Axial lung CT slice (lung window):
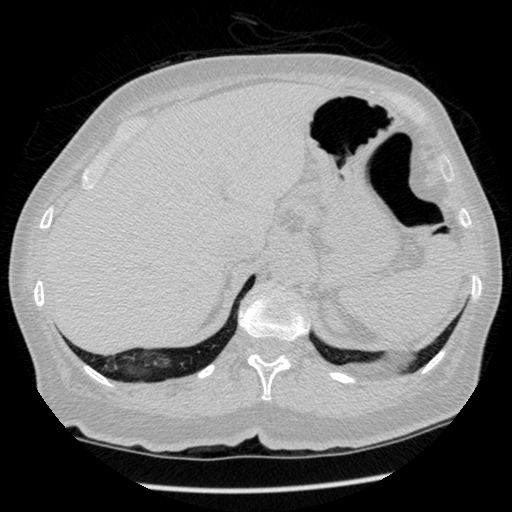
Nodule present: no